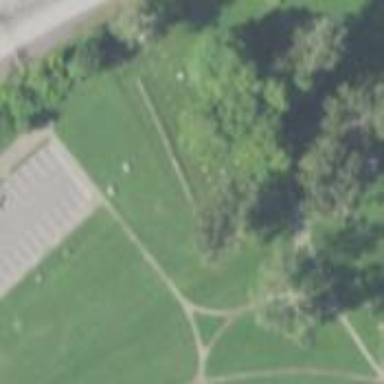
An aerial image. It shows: Cemetery.